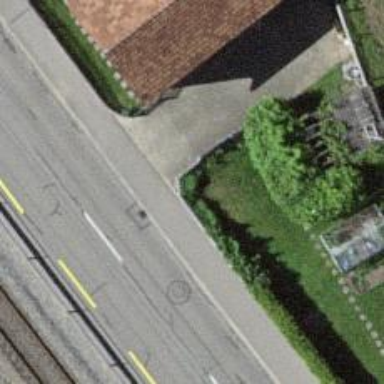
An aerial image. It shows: Hedge acting as barrier.